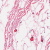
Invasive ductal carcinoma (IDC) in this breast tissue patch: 0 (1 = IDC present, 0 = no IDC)